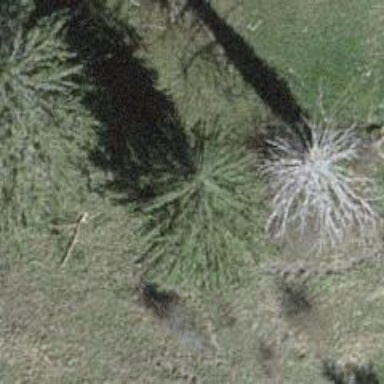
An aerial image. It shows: Agricultural area characterized by evergreen needle-leaved trees.